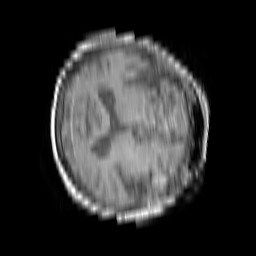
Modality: T1w
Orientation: axial
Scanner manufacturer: philips
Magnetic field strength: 3 T
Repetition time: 0.2945 s
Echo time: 0.002302 s